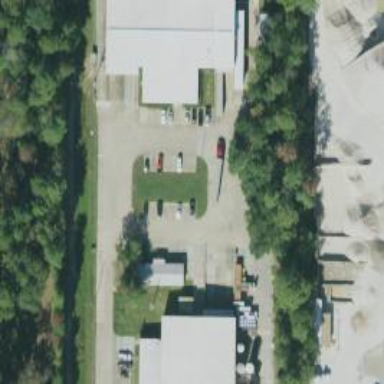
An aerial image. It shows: Office of manufacturer.